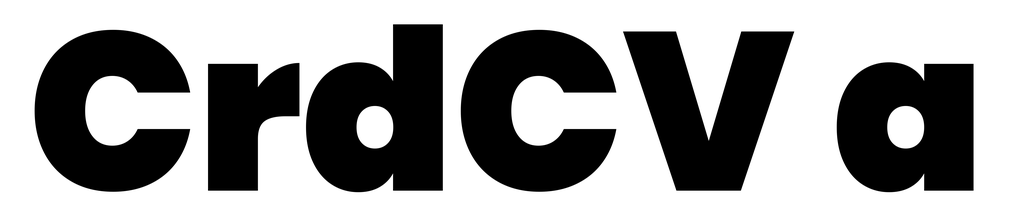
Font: Poppins-Black